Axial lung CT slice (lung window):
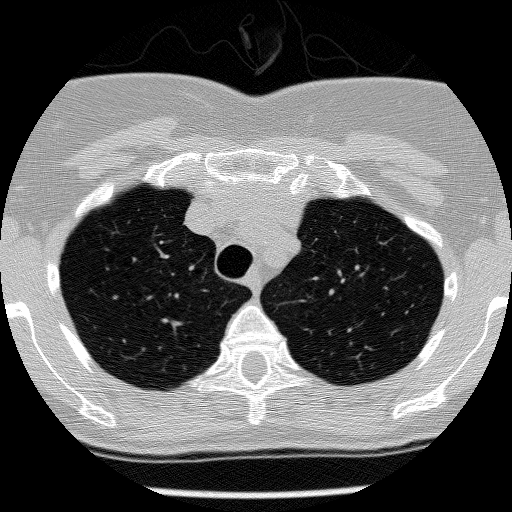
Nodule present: no